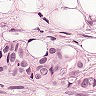
Metastatic tissue present: yes